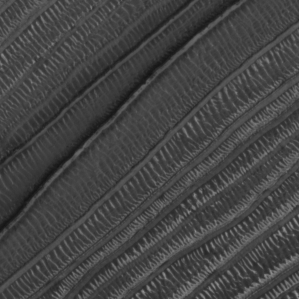
Label: frost